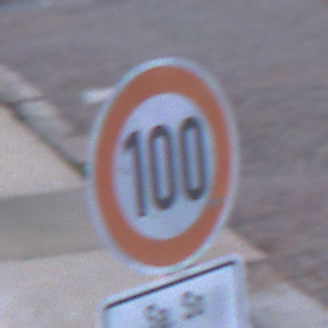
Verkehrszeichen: Geschwindigkeit100
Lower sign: ZeitangabenMitBeschraenkungAufWochentage9
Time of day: SunriseSunset
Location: Outdoor (Urban)
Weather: Clear
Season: NotSpecified
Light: Natural